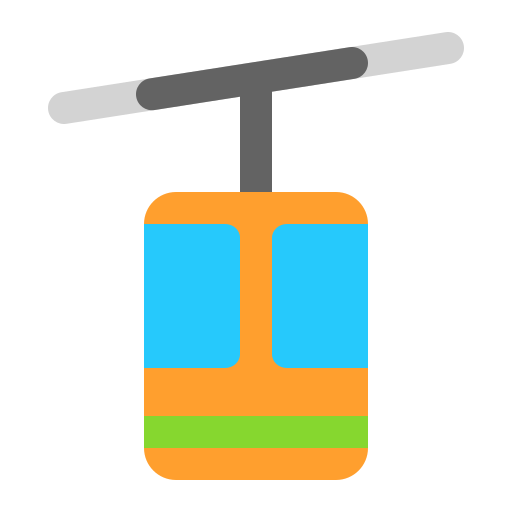
aerial tramway flat